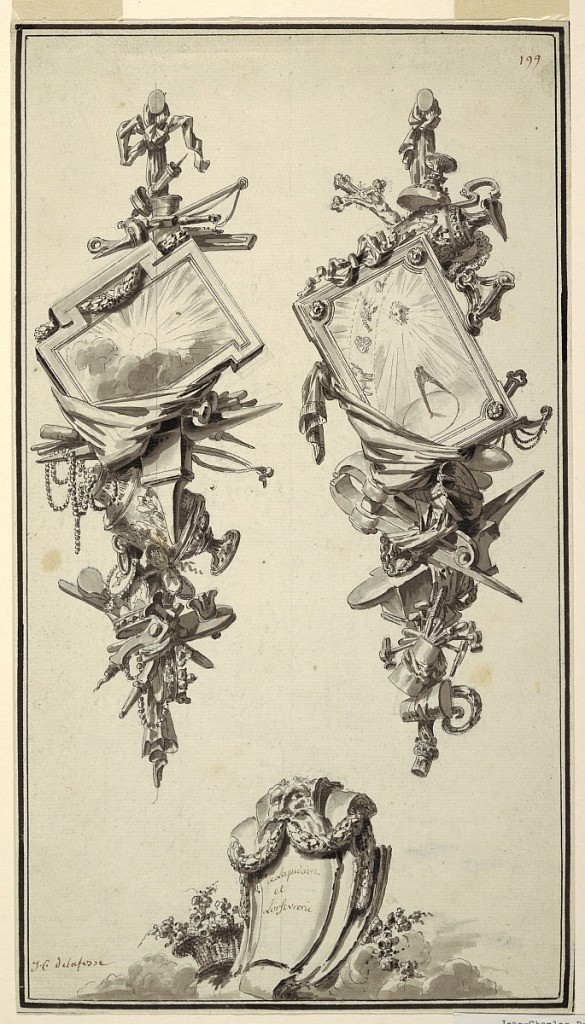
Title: Designs for Two Trophies: Stonecutters and Goldsmiths
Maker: Jean-Charles Delafosse, French, 1734 – 1789
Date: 1780
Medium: Pen and black ink, brush and wash, black chalk on white laid paper
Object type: Drawing
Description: Trophy at left, tools of mason, or stonecutter. Tablet shown with sun shining through clouds. Trophy at right, tools of goldsmiths. Tablet showing liturgical objects and a framed image of the sun, zodiac representations, and a circle drawn by a compass. In the escutcheon below is written: le lapidaire/ et/ l'orfevrerie.